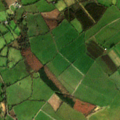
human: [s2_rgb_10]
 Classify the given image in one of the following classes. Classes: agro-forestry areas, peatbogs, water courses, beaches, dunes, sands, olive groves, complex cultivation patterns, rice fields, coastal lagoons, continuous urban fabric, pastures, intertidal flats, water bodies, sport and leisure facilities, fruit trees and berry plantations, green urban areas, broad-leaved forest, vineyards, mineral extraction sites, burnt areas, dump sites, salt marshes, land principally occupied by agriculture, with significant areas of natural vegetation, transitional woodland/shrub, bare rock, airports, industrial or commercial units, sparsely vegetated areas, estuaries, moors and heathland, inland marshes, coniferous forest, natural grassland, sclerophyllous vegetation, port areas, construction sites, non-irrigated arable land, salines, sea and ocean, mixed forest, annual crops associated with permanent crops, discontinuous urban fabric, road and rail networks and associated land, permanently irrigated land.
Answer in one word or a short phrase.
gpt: pastures